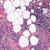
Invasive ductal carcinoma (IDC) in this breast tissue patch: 0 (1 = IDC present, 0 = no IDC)